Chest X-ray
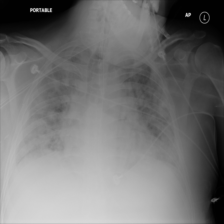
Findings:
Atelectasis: negative
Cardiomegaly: negative
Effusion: negative
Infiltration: positive
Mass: negative
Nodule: negative
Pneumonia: negative
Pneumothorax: negative
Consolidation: negative
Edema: negative
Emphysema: negative
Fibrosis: negative
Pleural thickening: negative
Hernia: negative